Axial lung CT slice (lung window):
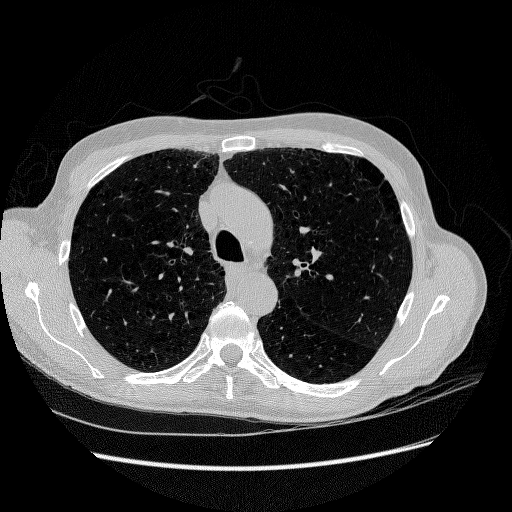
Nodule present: no